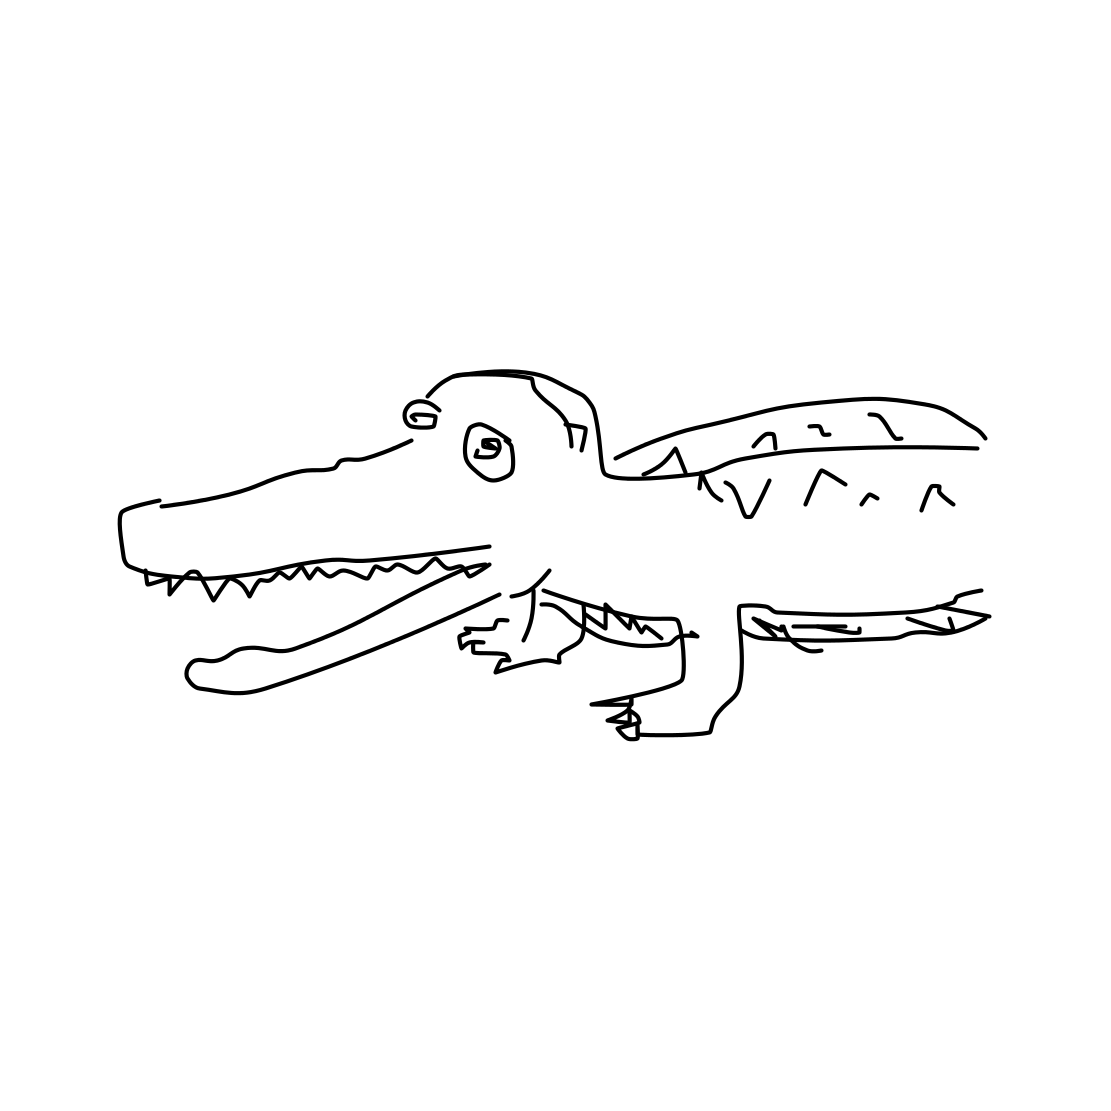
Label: crocodile